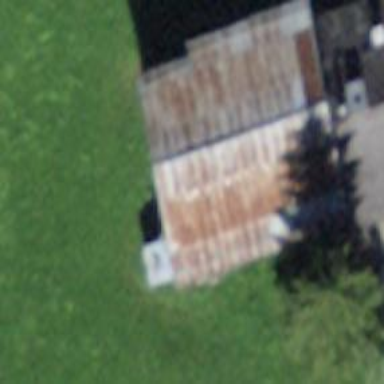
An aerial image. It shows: Rural barn.